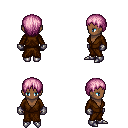
a pixel art fantasy rpg character, female body template, human, dark skin, brown robe, white pants, pink plain hairstyle, metal gloves, metal boots, four views (front, back, left, right), 2x2 character sprite sheet, small pixel art, hard edges, no anti-aliasing